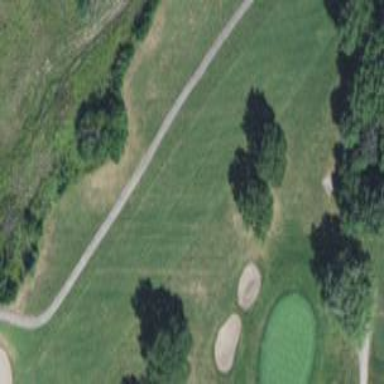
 part of golf course fairway. It is used for the sport of golf."